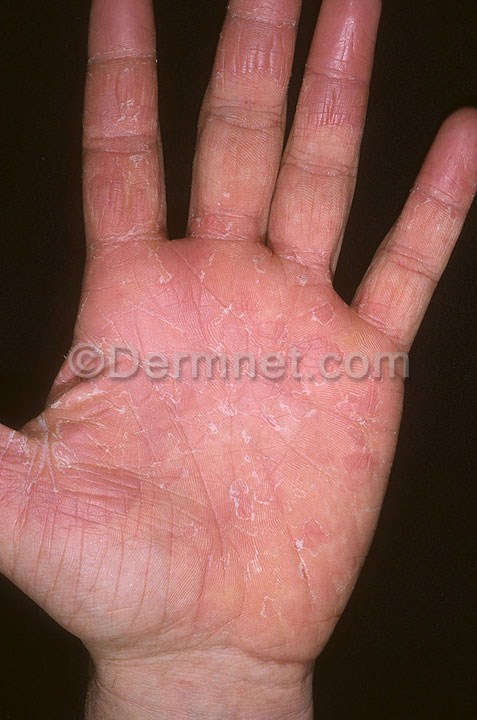
Disease: Eczema Photos